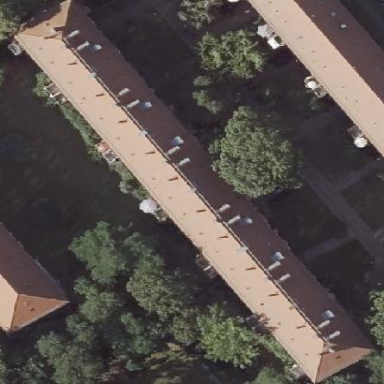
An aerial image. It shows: Residential apartments with hipped roof shape.